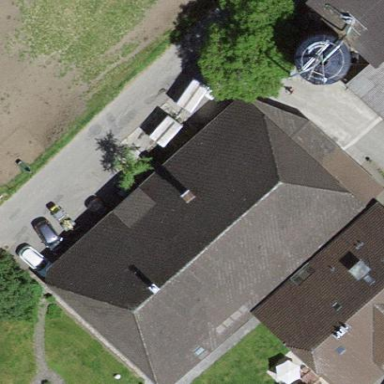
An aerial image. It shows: Farm building.